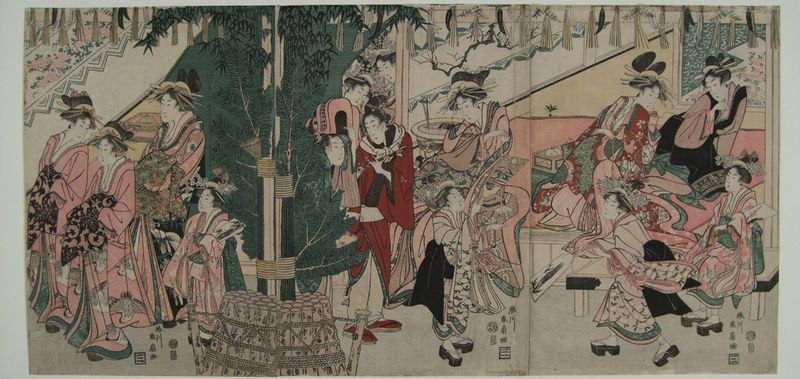
Titel: Neujahrsfest im Yoshiwara
Künstler: Katsukawa Shunsen
Standort: Hamburg
Institution: Museum für Kunst und Gewerbe Hamburg
Schlagwörter: holzschnitt, druckgraphik, druckgrafik, zeit, farbholzschnitt, neujahr, edo, reproduktionen, druckerzeugnisse, feierlichkeiten, volksfeste